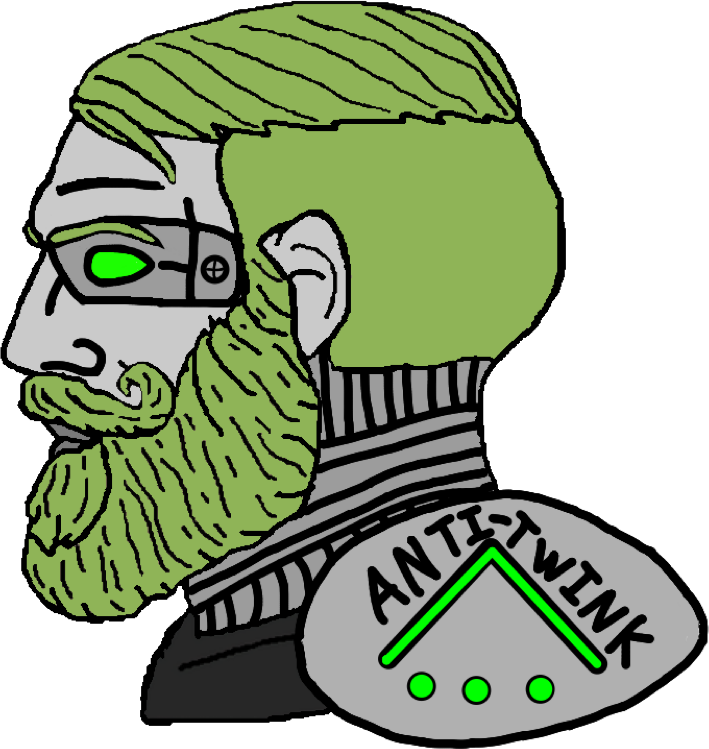
Label: 4_Yes_Chad